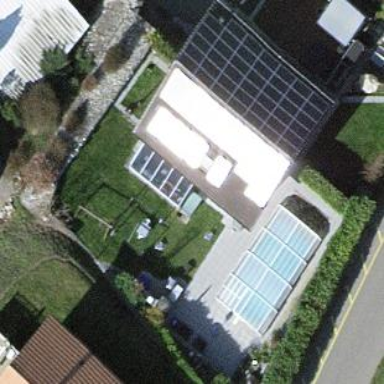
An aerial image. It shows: Solar power generator utilizing photovoltaic technology with solar photovoltaic panels.